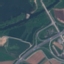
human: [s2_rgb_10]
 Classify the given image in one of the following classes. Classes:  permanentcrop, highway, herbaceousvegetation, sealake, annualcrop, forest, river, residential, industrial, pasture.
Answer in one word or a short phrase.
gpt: Highway